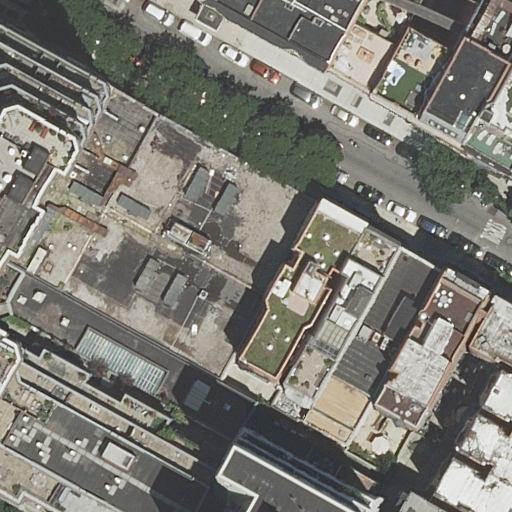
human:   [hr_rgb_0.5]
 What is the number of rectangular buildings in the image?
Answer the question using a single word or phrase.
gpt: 1

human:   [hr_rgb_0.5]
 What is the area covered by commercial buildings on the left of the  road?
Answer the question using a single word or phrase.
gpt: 0m2

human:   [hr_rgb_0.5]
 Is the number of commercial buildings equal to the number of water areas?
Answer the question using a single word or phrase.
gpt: yes

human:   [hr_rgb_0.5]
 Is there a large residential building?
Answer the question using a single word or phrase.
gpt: yes

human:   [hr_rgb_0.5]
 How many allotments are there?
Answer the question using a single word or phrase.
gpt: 0

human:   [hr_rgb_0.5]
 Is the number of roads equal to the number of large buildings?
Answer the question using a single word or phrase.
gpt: no

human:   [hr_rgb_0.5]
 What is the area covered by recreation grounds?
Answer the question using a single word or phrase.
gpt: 0m2

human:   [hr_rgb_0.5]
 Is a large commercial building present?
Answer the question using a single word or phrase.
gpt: no

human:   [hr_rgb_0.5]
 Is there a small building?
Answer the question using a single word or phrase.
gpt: yes

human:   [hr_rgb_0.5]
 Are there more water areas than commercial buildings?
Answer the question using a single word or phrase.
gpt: no

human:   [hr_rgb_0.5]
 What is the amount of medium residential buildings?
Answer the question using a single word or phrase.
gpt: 11

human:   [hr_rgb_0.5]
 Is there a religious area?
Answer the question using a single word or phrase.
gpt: no

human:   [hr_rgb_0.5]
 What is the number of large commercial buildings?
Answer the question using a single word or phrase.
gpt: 0

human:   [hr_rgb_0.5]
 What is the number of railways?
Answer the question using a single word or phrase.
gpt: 0

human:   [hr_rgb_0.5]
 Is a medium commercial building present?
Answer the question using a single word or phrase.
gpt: no

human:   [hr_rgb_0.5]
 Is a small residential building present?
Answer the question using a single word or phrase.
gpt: yes

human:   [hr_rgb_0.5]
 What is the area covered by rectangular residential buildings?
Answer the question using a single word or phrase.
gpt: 233m2

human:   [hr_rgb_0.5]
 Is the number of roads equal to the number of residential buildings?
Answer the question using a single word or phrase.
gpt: no

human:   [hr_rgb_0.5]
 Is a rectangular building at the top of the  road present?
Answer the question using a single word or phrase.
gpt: no

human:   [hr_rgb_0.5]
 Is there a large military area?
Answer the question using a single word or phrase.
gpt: no

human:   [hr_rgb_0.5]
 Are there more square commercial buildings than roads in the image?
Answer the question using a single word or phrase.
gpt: no

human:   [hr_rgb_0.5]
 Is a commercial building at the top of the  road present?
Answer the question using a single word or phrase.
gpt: no

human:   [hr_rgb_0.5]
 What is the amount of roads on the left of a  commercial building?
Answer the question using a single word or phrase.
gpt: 0

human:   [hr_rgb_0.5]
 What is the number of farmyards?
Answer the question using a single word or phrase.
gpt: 0

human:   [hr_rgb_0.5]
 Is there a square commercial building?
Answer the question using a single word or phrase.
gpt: no

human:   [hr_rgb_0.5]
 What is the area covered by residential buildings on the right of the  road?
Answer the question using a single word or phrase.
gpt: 1936m2

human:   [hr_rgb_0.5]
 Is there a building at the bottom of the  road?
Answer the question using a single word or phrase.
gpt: yes

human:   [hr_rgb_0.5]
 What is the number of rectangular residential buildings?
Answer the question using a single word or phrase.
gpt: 1

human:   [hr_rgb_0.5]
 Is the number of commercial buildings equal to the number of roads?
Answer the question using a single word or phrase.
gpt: no

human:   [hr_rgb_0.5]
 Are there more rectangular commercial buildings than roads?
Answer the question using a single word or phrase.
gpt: no

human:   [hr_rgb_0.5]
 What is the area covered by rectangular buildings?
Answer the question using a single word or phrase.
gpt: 233m2

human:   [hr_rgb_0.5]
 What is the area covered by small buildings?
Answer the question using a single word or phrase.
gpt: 33m2

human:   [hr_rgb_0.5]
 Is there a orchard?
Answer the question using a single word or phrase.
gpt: no

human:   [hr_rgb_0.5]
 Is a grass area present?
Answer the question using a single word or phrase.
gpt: no

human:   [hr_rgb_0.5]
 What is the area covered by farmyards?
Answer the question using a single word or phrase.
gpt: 0m2

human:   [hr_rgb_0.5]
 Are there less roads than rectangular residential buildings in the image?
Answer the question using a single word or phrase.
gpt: no